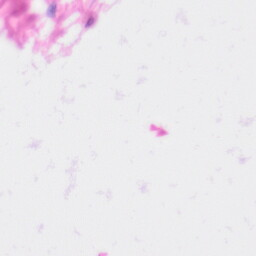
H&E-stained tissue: Kidney